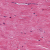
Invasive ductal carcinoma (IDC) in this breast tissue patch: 0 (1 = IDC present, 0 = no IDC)